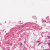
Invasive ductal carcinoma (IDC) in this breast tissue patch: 0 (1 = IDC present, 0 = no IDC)